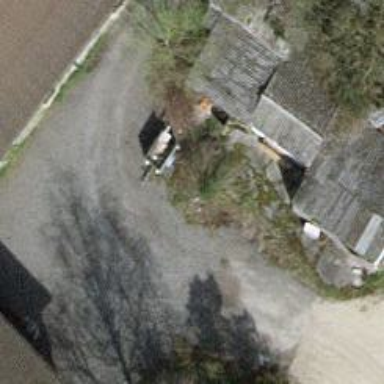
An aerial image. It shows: Unpaved driveway that serves as service road.